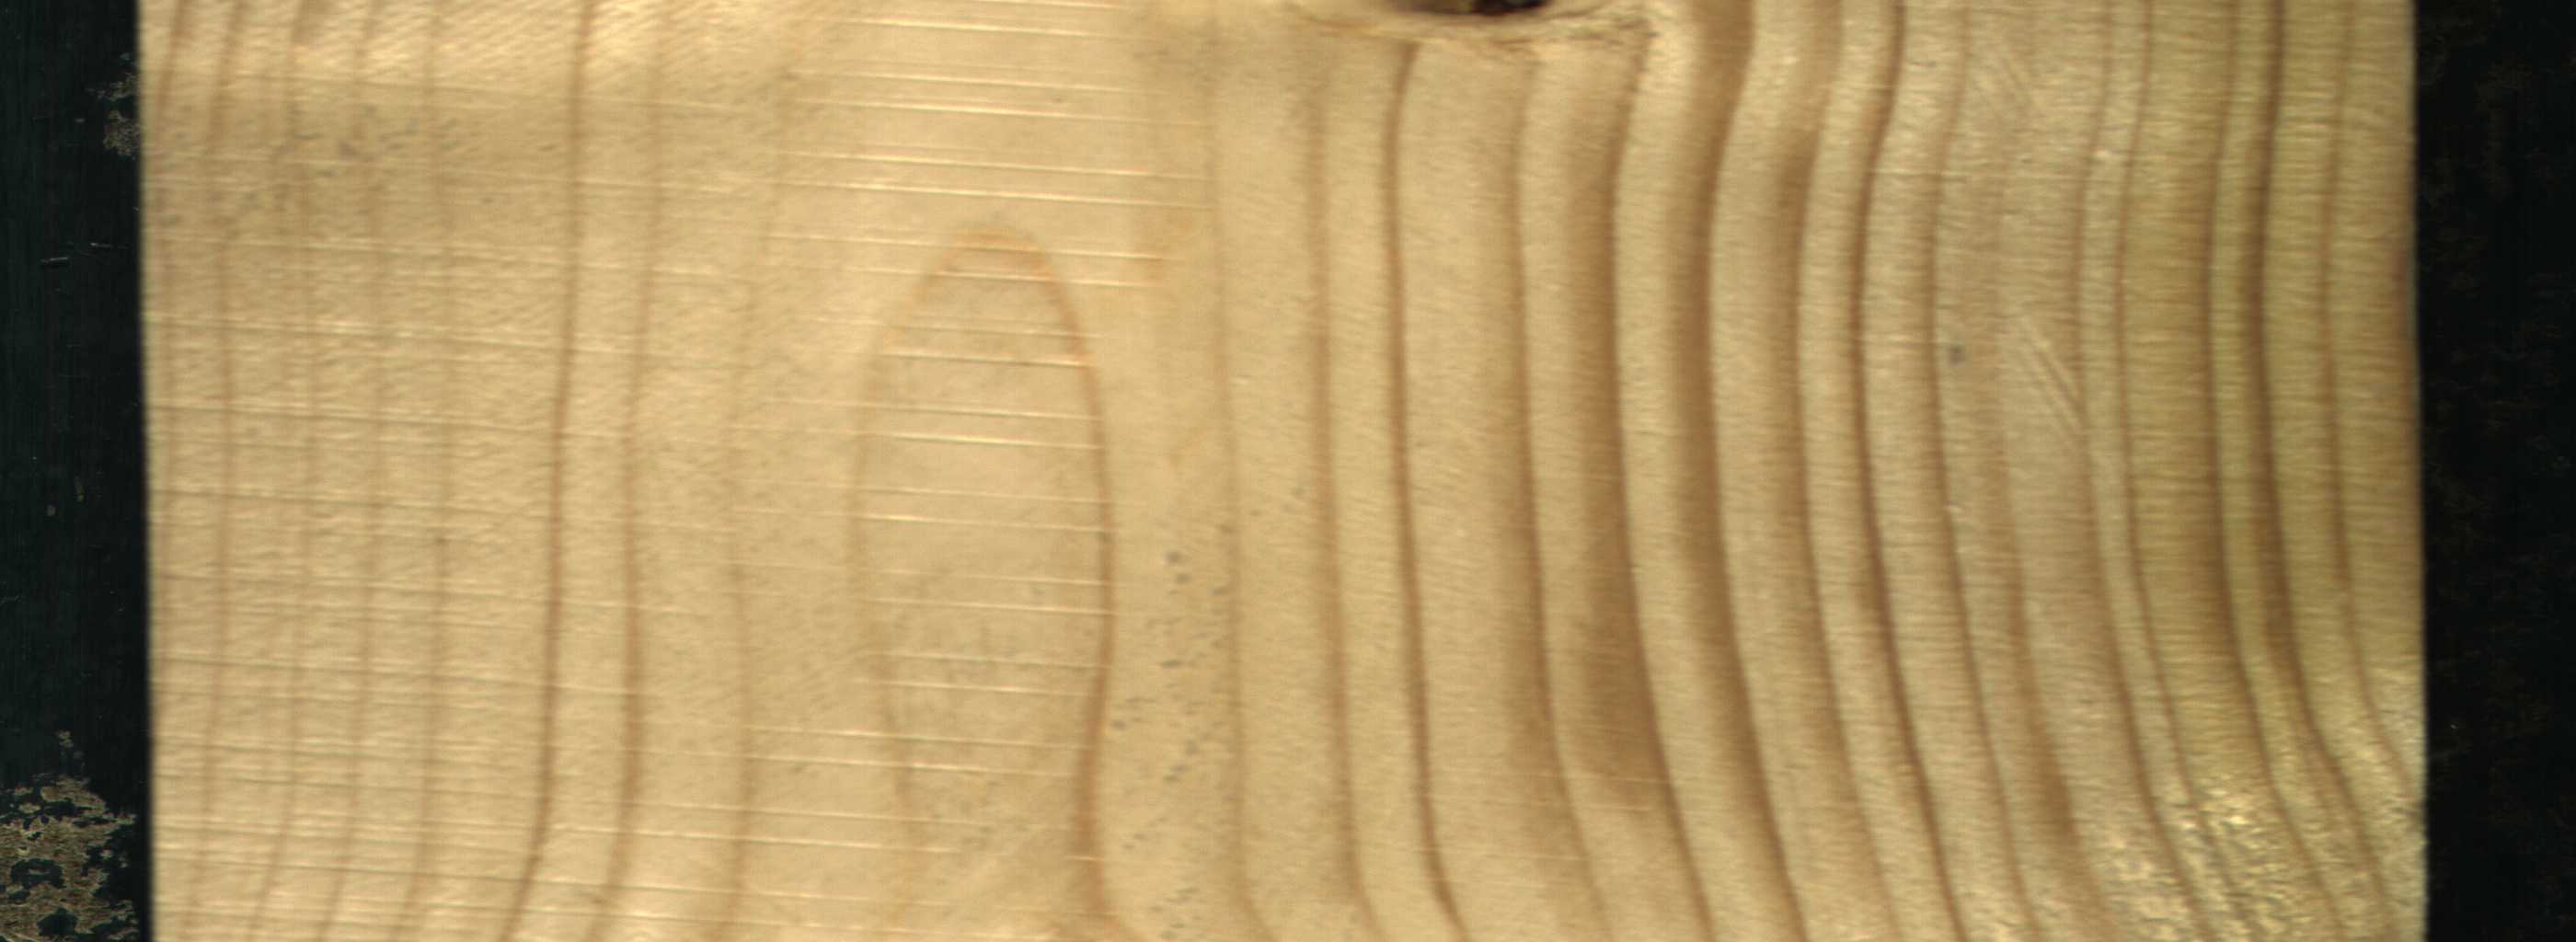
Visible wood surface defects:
Dead_Knot